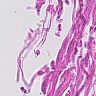
Metastatic tissue present: no